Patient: sex M, age 61
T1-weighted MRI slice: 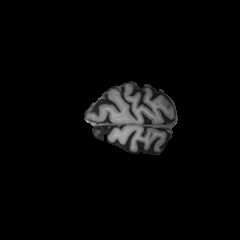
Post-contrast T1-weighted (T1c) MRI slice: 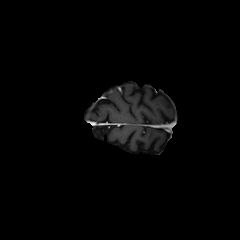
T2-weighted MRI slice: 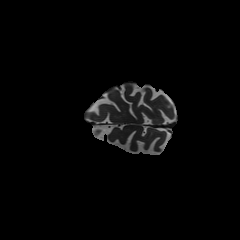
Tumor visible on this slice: no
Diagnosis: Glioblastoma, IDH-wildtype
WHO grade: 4